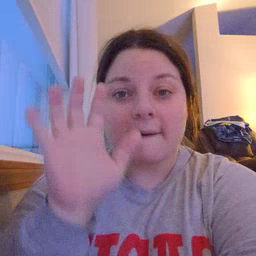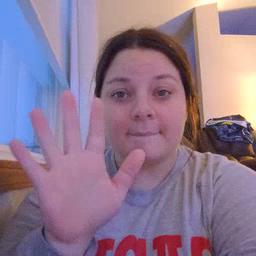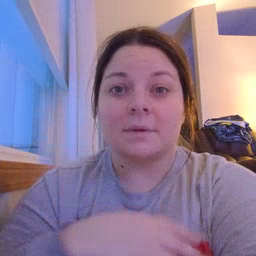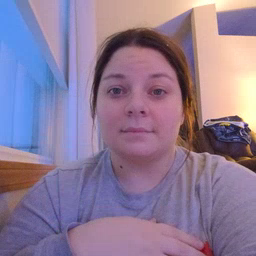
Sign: mitten